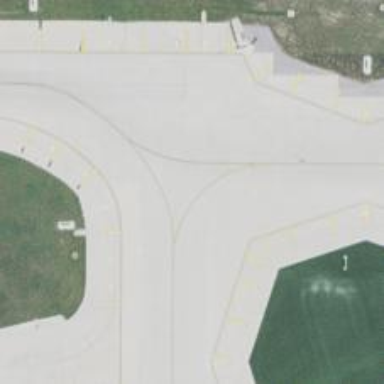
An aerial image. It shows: Image of taxiway at airport.